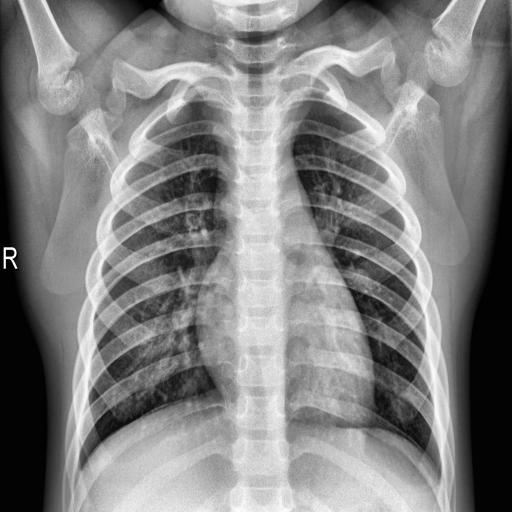
Finding: NORMAL